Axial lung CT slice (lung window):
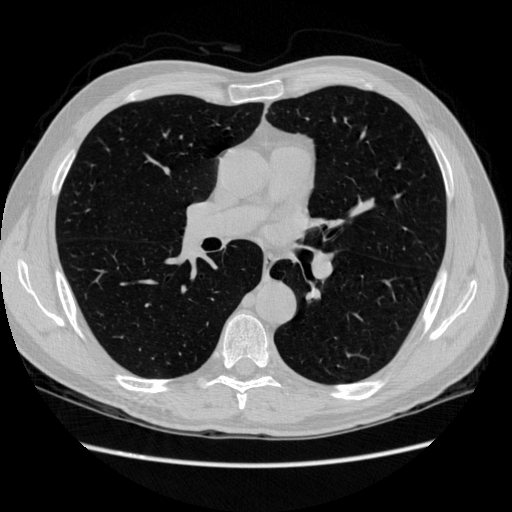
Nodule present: no